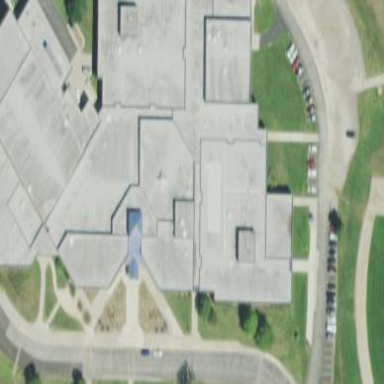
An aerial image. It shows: School building.